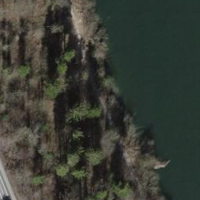
EUNIS habitat code: 15
Species observed at this site:
Aruncus dioicus